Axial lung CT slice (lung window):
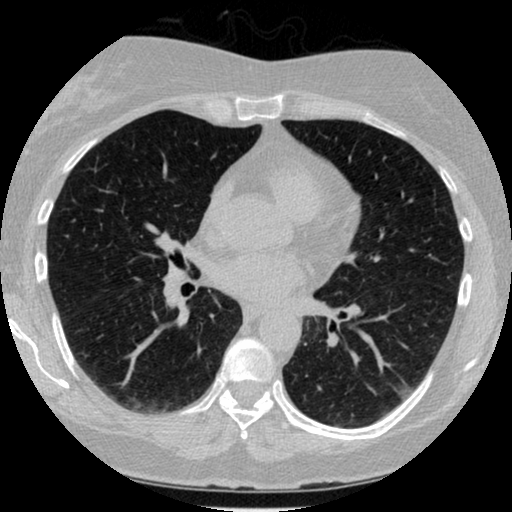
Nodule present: no